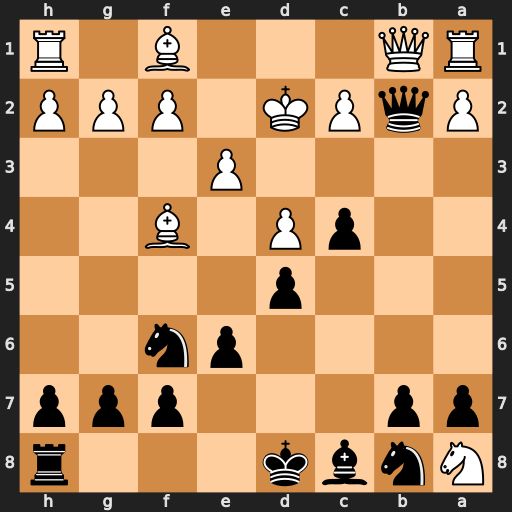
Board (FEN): Nnbk3r/pp3ppp/4pn2/3p4/2pP1B2/4P3/PqPK1PPP/RQ3B1R
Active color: b
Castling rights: -
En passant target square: -
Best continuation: Ne4+ Ke2 Nc3+ Kf3 Nxb1